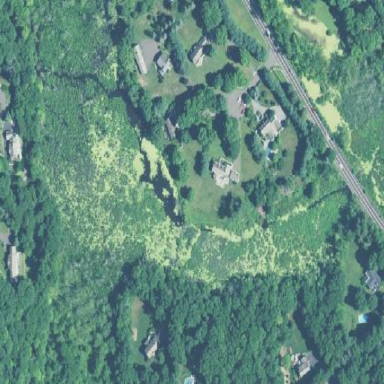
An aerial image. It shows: Marshy wetland area.